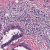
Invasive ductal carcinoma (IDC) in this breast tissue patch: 0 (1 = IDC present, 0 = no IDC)